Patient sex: M
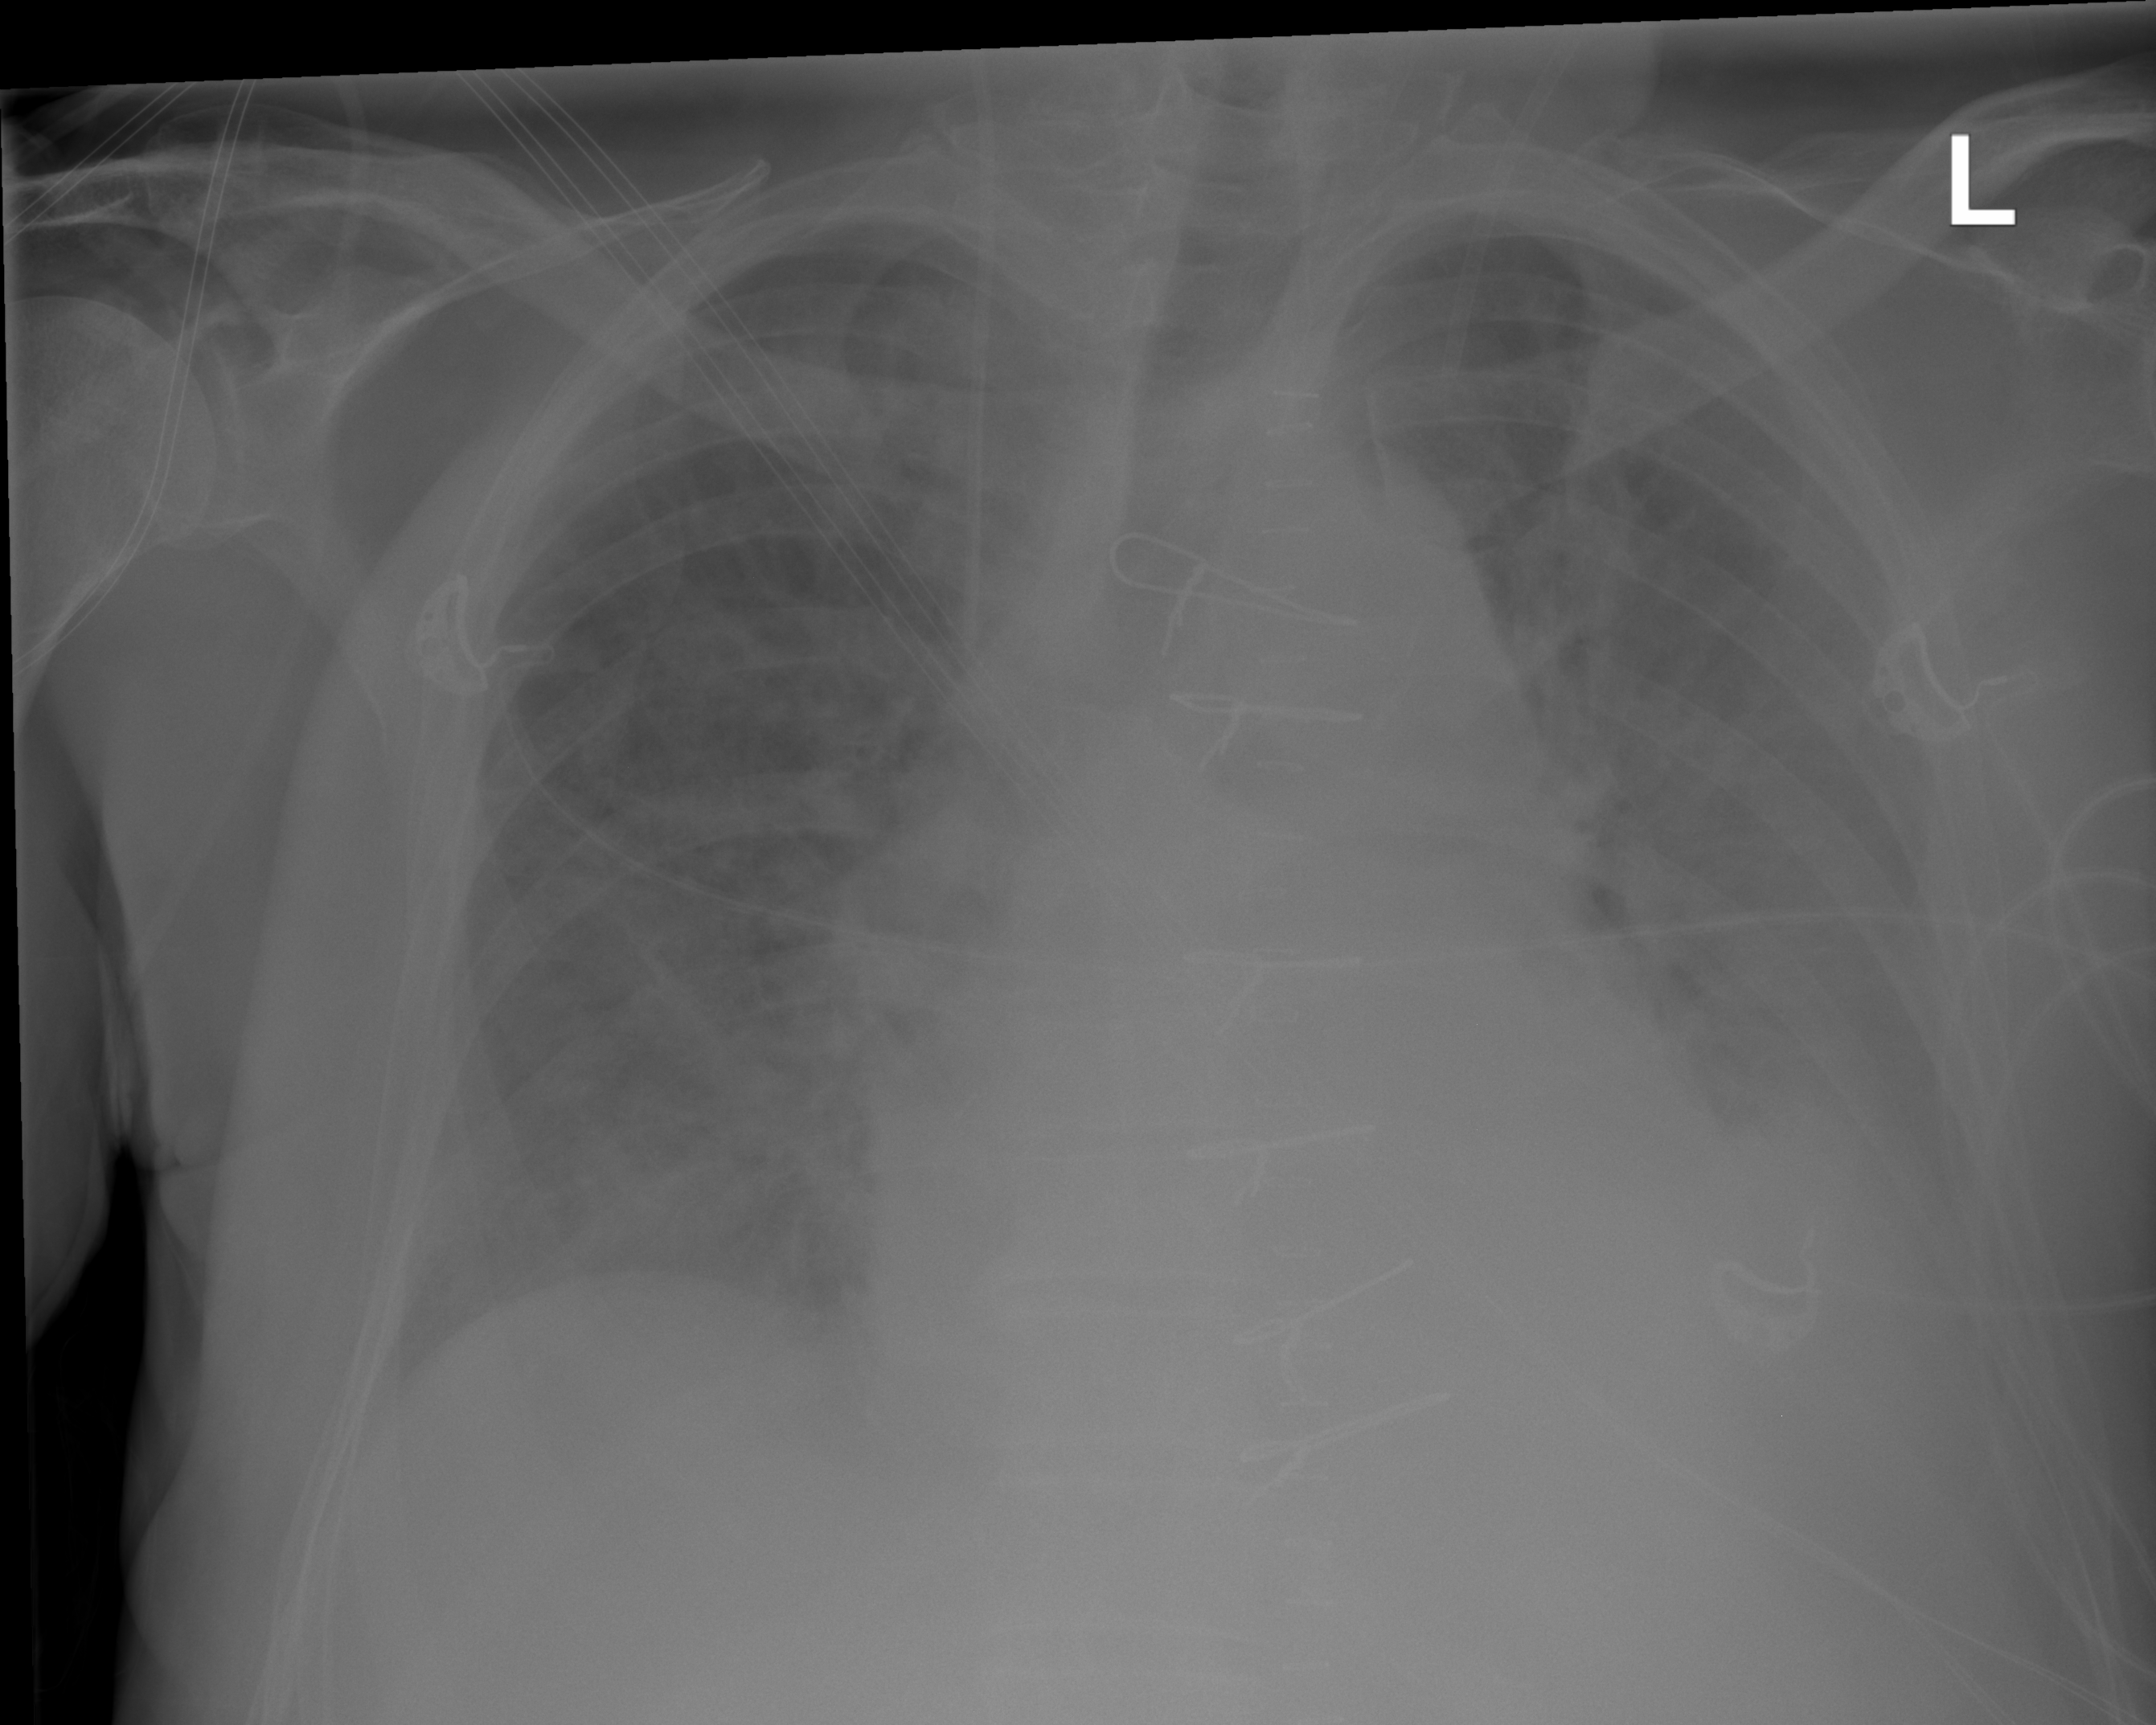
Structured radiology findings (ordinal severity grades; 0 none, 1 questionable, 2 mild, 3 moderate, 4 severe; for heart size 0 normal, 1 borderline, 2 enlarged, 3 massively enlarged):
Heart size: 2
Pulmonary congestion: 3
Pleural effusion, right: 3
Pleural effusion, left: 3
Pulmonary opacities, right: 0
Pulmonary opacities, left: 0
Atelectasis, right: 2
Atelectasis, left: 3